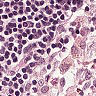
Metastatic tissue present: no